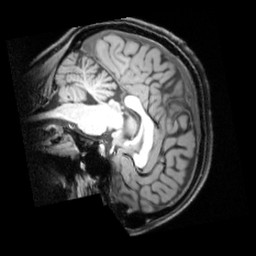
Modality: T1w
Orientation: sagittal
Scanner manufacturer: siemens
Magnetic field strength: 3 T
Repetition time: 1.9 s
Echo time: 0.00397 s